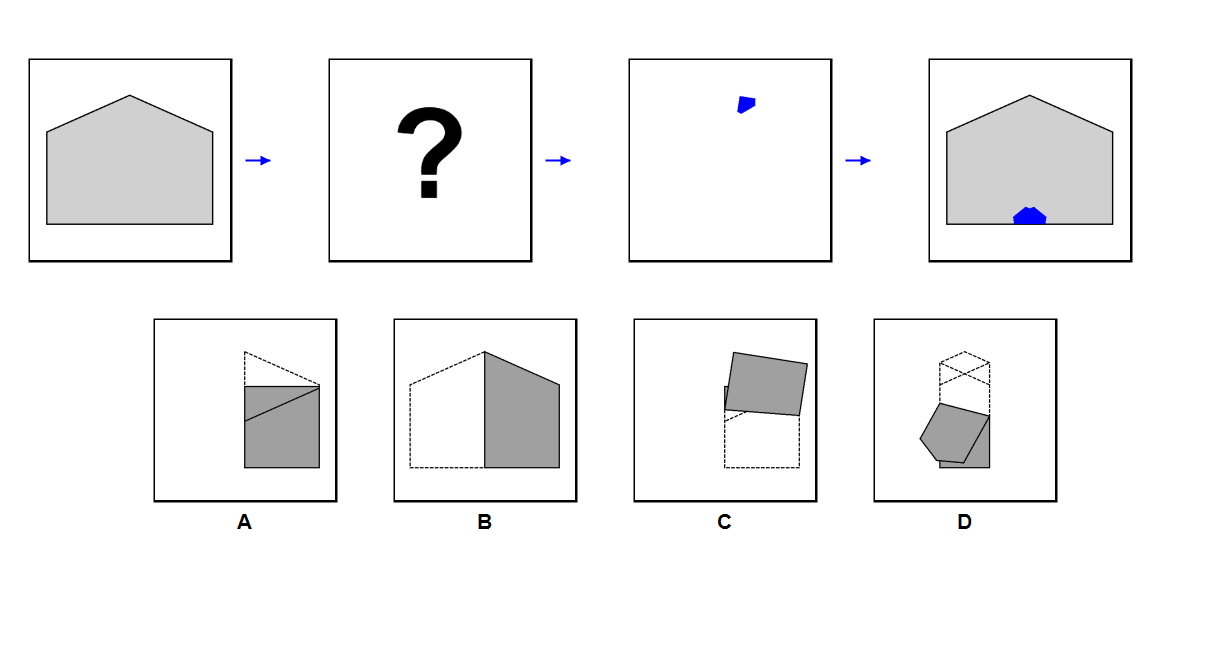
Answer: D